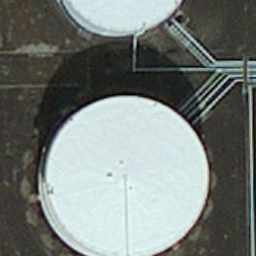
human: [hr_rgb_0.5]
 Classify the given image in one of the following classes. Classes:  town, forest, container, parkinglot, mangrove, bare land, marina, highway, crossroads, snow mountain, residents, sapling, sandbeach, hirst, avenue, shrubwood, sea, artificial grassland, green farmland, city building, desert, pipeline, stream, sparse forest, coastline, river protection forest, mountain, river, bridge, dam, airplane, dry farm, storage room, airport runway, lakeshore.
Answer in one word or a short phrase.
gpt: storage room